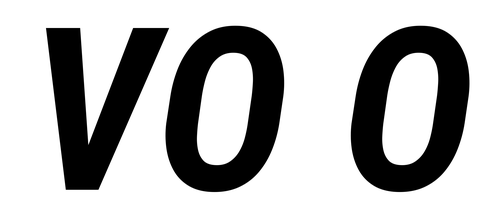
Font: Roboto-Italic_Condensed_Bold_Italic